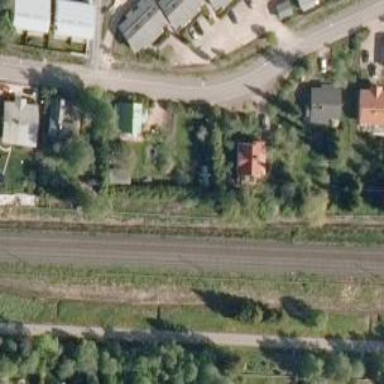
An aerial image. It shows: Railway signal with catenary mast.